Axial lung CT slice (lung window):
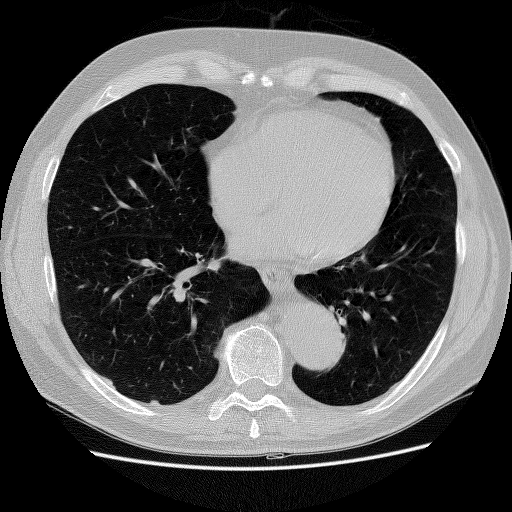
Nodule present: no